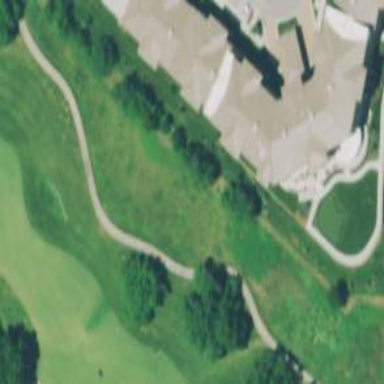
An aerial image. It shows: Path used for both walking and golf.